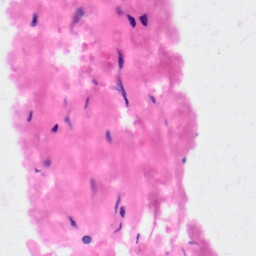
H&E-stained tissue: Kidney